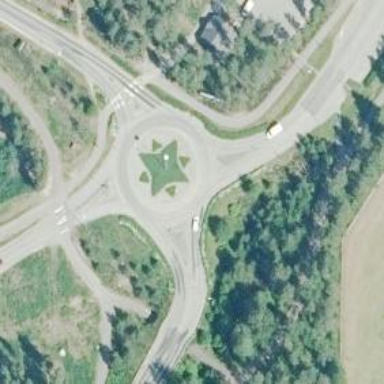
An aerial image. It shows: Roundabout at tertiary road junction.